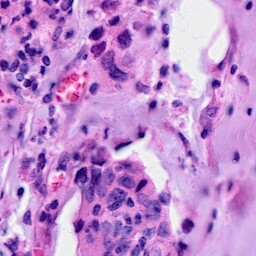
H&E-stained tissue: Breast